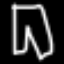
Label: pants